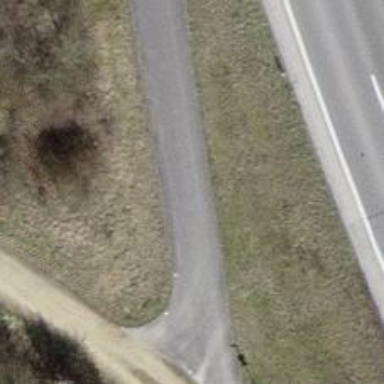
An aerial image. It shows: Paved track with grade1 quality.